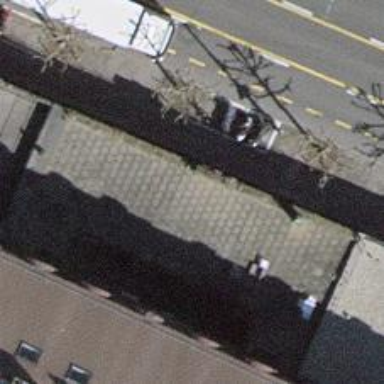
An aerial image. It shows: Pub.